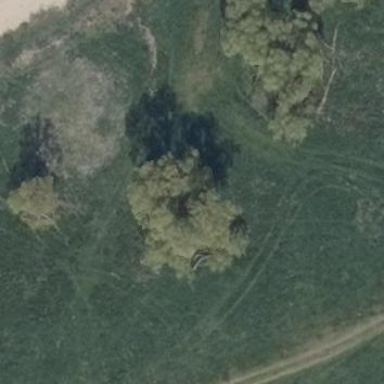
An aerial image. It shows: Beautiful woodland area.